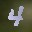
Label: 4